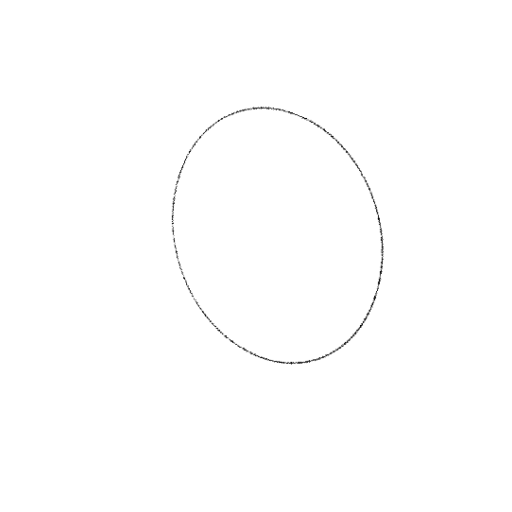
Crossing number: 0